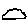
Label: cloud